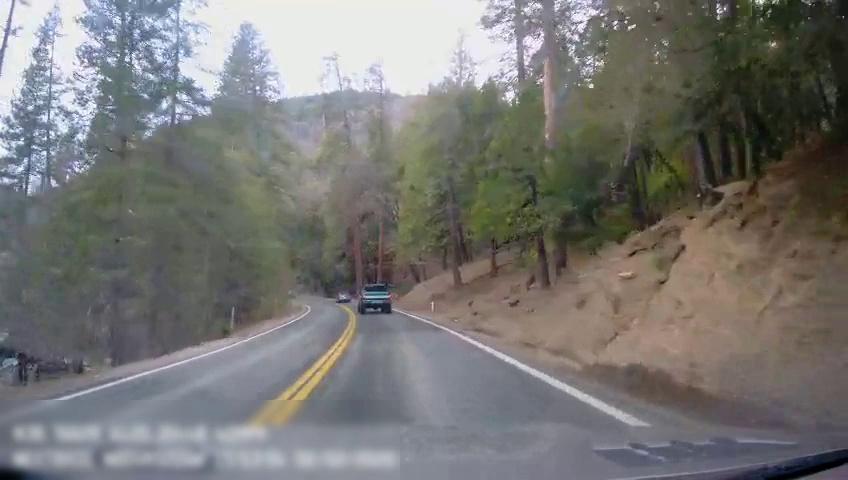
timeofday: Day
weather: Sunny
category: Drivable Space
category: Vehicles | Car
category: Vehicles | Truck
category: Lanes | Current Lane
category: Lanes | Current Lane
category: Lanes | Alternate Lane